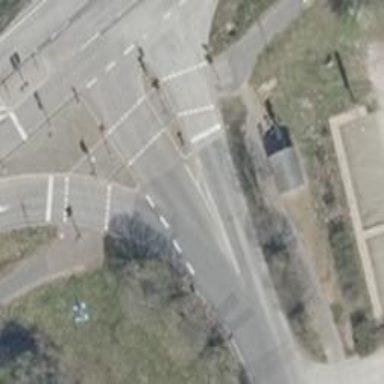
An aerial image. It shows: Road with traffic signals controlling the flow of traffic.